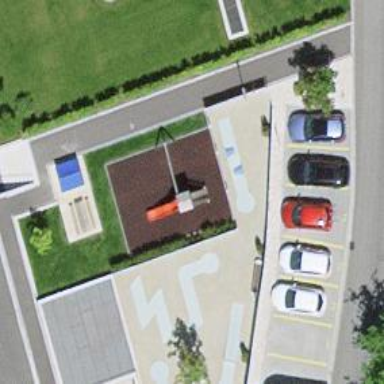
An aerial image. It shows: Playground area for leisure land.